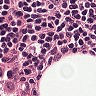
Metastatic tissue present: no